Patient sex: M
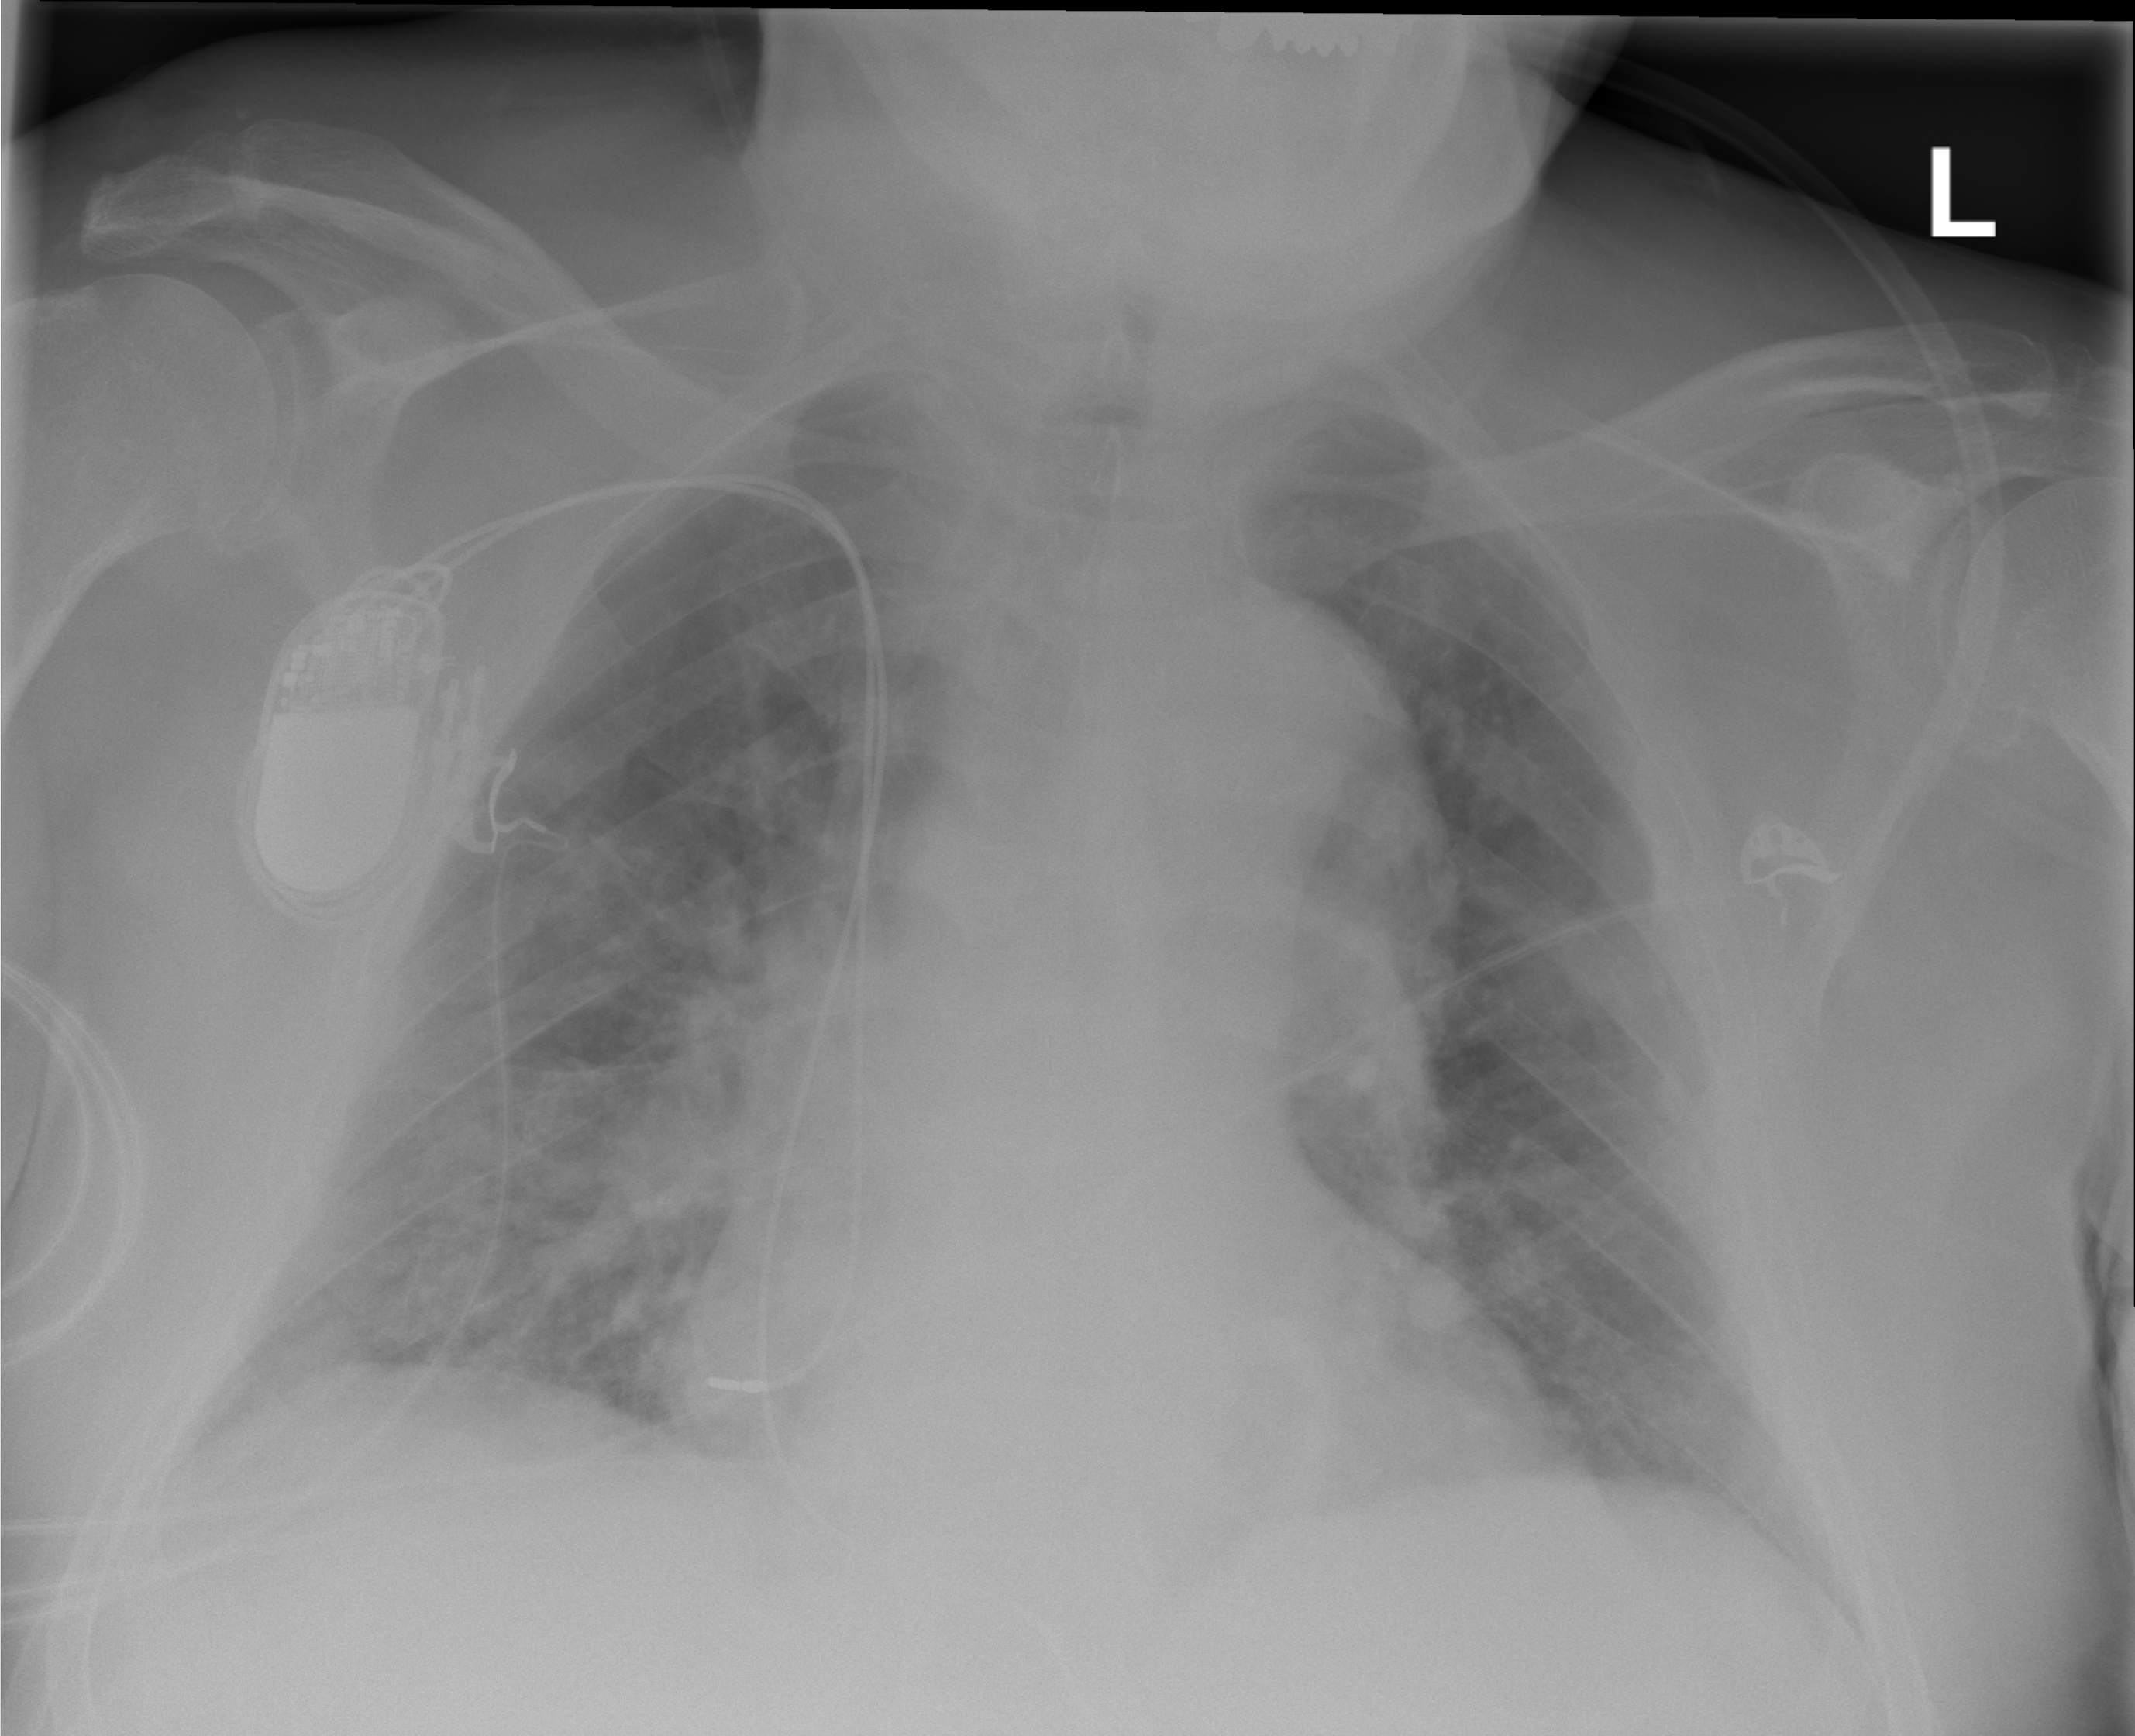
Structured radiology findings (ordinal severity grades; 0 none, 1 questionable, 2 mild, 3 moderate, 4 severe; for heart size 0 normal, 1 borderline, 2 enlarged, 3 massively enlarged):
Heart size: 2
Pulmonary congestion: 2
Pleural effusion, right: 2
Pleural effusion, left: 1
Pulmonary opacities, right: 2
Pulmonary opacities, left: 0
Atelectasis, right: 2
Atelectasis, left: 2